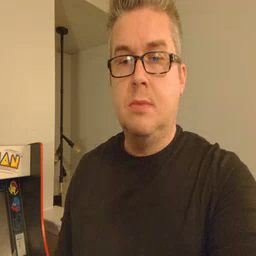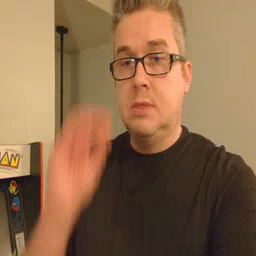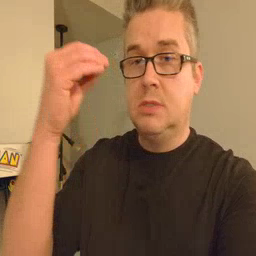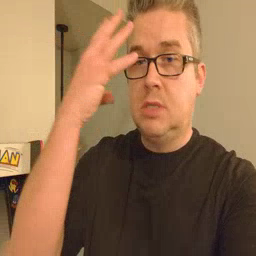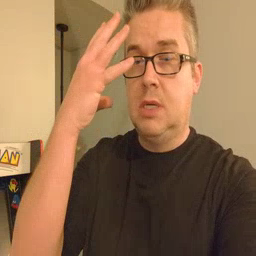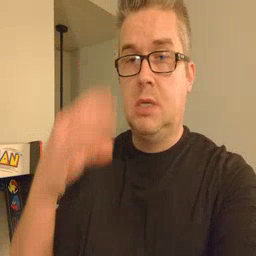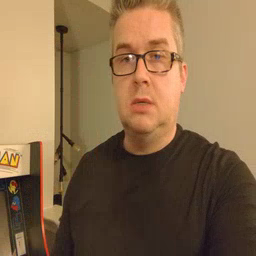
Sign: sun